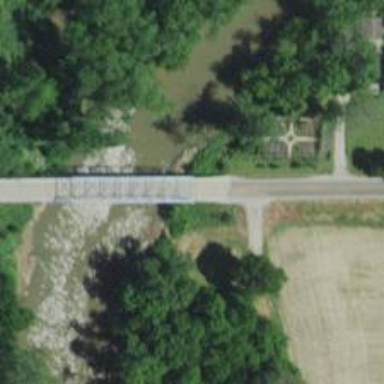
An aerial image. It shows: Secondary road with bridge.